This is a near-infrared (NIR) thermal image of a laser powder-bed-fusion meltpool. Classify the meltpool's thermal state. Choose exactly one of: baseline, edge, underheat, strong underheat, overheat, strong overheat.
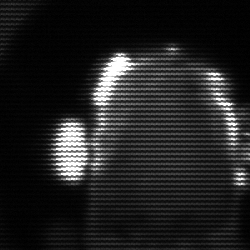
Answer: baseline